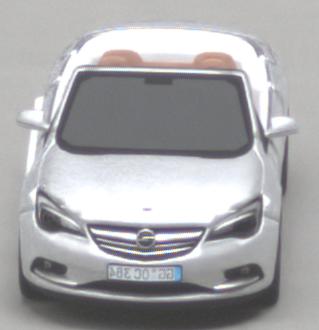
Make: Opel
Model: Cascada 1.4 Turbo
Detailed model: Cascada
Model produced from: 2013/03
Model produced until: 2015/01
Doors: 2
Color: white
Road condition: dry road
Daytime: midday
Contrast: medium contrast